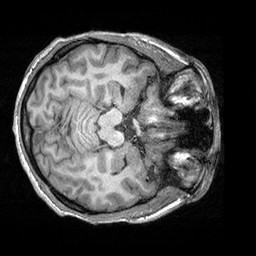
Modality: T1w
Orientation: axial
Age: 40
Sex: male
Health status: healthy
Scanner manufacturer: siemens
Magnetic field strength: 3 T
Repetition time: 2.3 s
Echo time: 0.00303 s